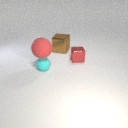
small cyan rubber sphere in front of small red metal cube